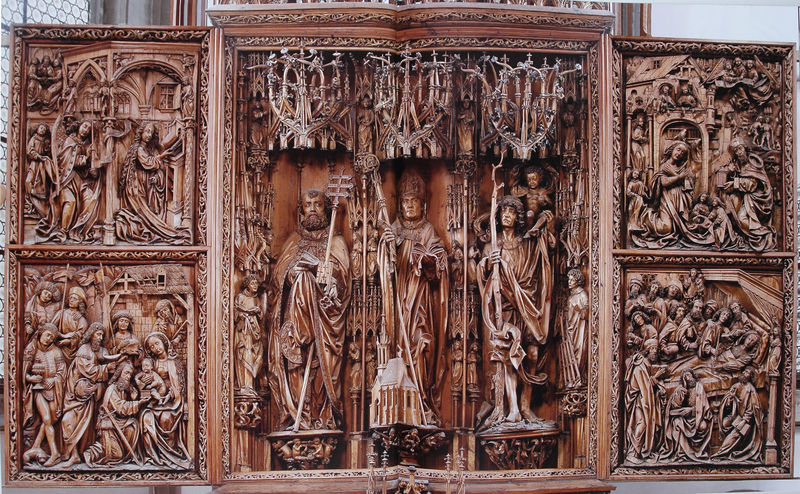
Titel: Hochaltar, Mittelschrein und Flügelreliefs
Künstler: Meister des heiligen Christophorus
Standort: Kefermarkt  (Oberösterreich)
Institution: St. Wolfgang
Schlagwörter: flügel, gott, mann, schatten, menschen, stadt, braun, frau, holz, licht, männer, säule, haus, rot, ornament, bärte, geschichte, inkarnat, johannes, sockel, stehen, tod, tot, häuser, kirche, gold, gewänder, kind, gotik, stock, engel, relief, stab, baby, figuren, bischof, papst, kerze, kerzen, leuchter, metall, bemalt, foto, photographie, bögen, vier, kreuz, dom, schwert, stöcke, altar, hochaltar, schnitzerei, photo, sims, leben, skulpturen, gotisch, christus, jesus, kreuzigung, christlich, bettler, bischöfe, geistliche, mitra, eiche, heilige, innenseite, geöffnet, hirtenstab, filigran, gothik, maria, madonna, anbetung, kranke, jesu, hirten, petrus, szenen, schrein, gothisch, grablegung, geschnitzt, schnitzwerk, altarbild, josef, marientod, zepter, masswerk, verkündigung, dreiteilig, geburt, lager, weihnachten, roit, miniaturen, podeste, gesprenge, altaraufsatz, retabel, schnitzaltar, stifter, tafeln, flügelaltar, zyklus, geburt christi, triptychon, apostel, darstellungen, dreikönige, christopherus, bethlehem, marienleben, riemenschneider, aufgeklappt, festtagsseite, incarnat, vita, heilige drei könige, lebensgeschichte, tod mariens, flügelfretabel, geburt christ, ohne, schnitzung, bischoff, reflief, helige, zierwerk, heilsgeschichte, standfiguren, mithra, altar holz, gotiscch